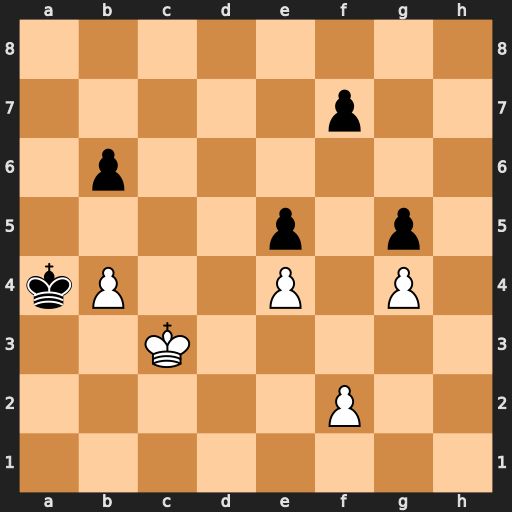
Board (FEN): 8/5p2/1p6/4p1p1/kP2P1P1/2K5/5P2/8
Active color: w
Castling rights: -
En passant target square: -
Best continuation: Kc4 f6 f3 Ka3 Kb5 Kb3 Kxb6